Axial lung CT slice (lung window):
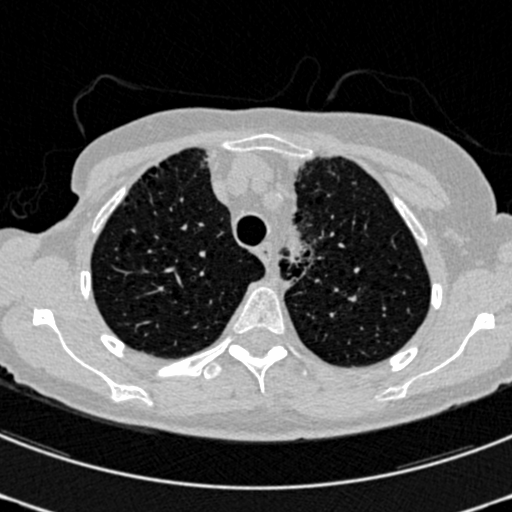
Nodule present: no